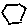
Label: hexagon